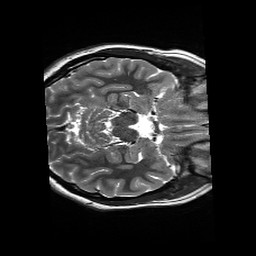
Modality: T2w
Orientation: axial
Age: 21
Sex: female